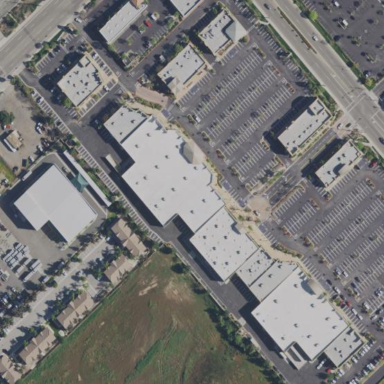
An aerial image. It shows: Retail area.